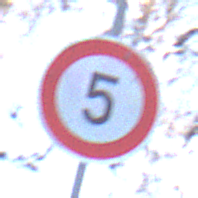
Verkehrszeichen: Geschwindigkeit5
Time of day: MorningAfternoon
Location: Outdoor (Nature)
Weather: Clear
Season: Winter
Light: Natural